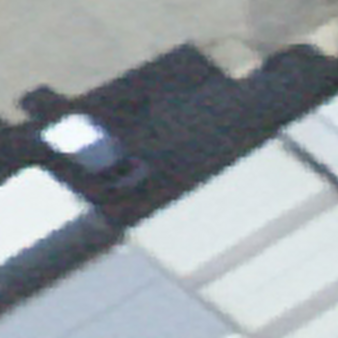
Label: other